Question: How do you put the rows with the same order_id such that all their corresponding rows add up to form the resulting Dataframe? (in this case quantity & item price should be added with the corresponding order_id before it, and the choice_description & item_name should be added in their "str" format as well)

Reproducible input:
'''
d = {'order_id': [1, 1, 1, 1, 2], 'quantity': [1, 1, 1, 1, 2], 'item_name': ['Chips and Fresh Tomato Salsa', 'Izze', 'Nantucket Nectar', 'Chips and Tomatillo-Green Chili Salsa', 'Chicken Bowl'], 'choice_description': [nan, '[Clementine]', '[Apple]', nan, '[Tomatillo-Red Chili Salsa (Hot), [Black Beans, Rice, Cheese, Sour Cream]]'], 'item_price': ['$2.39 ', '$3.39 ', '$3.39 ', '$2.39 ', '$16.98 ']}
df = pd.DataFrame(d)
'''
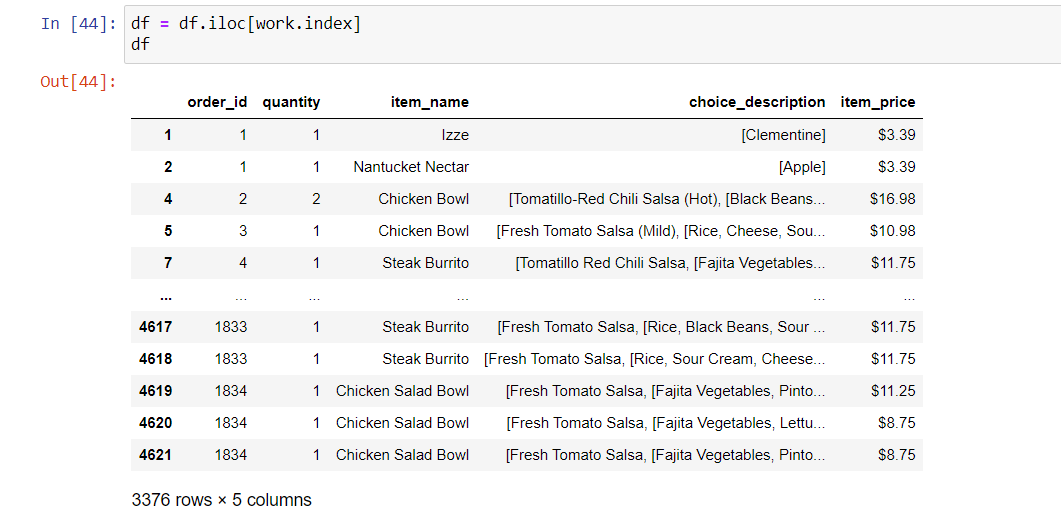
Answer: You can use:
'''
out = (df
.assign(price=pd.to_numeric(df['item_price'].str.strip('$'), errors='coerce')
.mul(df['quantity']),
choice_description=df['choice_description'].astype(str),
)
.groupby('order_id')
.agg({'item_name': ','.join,
'choice_description': ','.join,
'price': 'sum',
})
.assign(price=lambda d: '$'+d['price'].round(2).astype(str))
)
'''
Output:
'''
item_name choice_description price
order_id
1 Chips and Fresh Tomato Salsa,Izze,Nantucket Nectar,Chips and Tomatillo-Green Chili Salsa nan,[Clementine],[Apple],nan $11.56
2 Chicken Bowl [Tomatillo-Red Chili Salsa (Hot), [Black Beans, Rice, Cheese, Sour Cream]] $33.96
'''